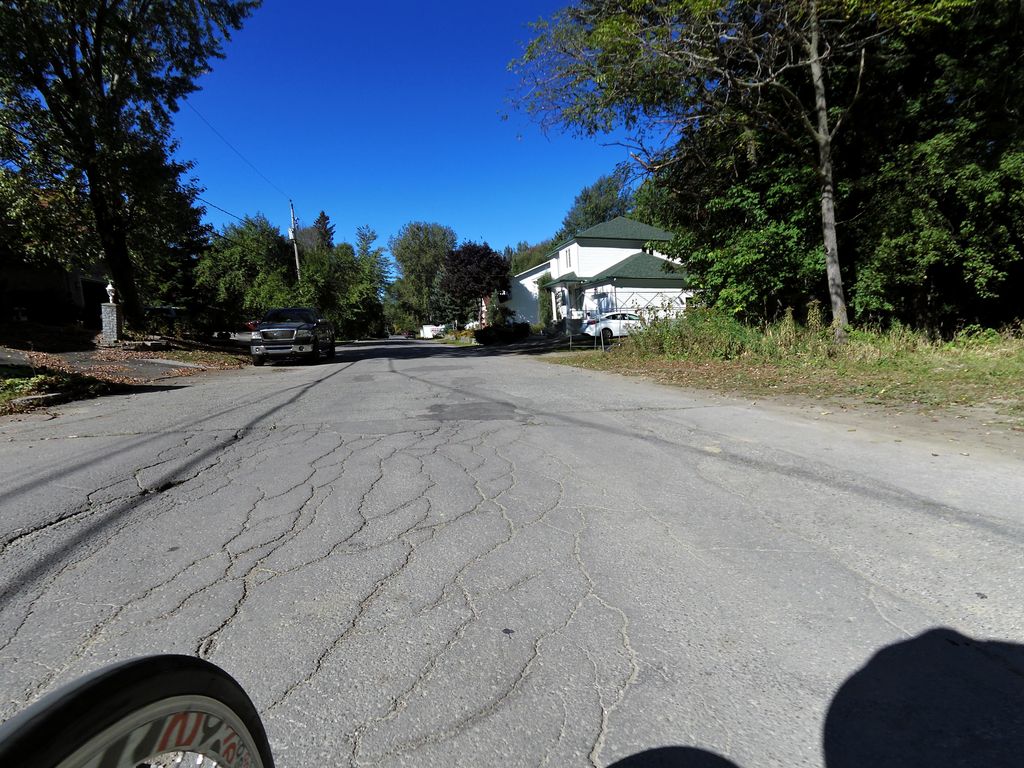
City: ottawa-gatineau